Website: slack
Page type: billing-address
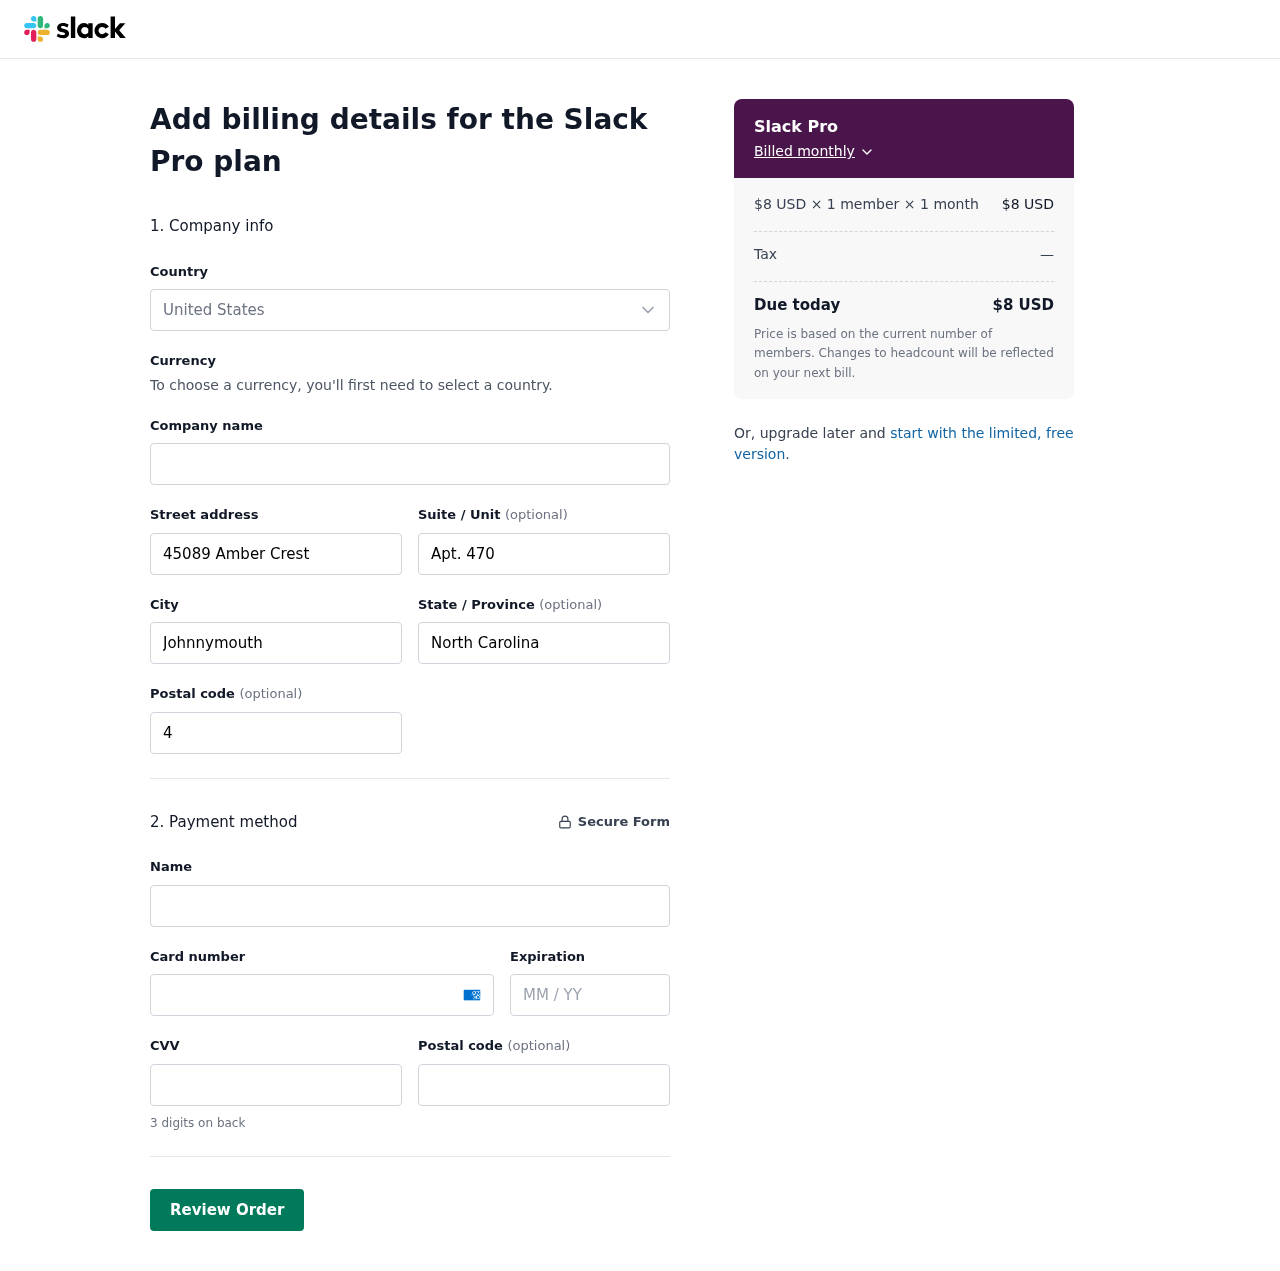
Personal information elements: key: PII_CARD_CVV
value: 8650
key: PII_CARD_EXPIRY
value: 10/30
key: PII_CARD_NUMBER
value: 3739 7004 6217 710
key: PII_CITY
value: Johnnymouth
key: PII_COUNTRY
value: United States
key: PII_FULLNAME
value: Nicole Walton
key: PII_POSTCODE
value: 49670
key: PII_POSTCODE2
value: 48215
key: PII_STATE
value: North Carolina
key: PII_STREET
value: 45089 Amber Crest
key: PII_STREET2
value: Apt. 470
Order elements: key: ORDER_PLAN_PRICE
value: $8 USD
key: ORDER_NUM_MEMBERS
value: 1 member
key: ORDER_NUM_MONTHS
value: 1 month
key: ORDER_SUBTOTAL
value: $8 USD
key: ORDER_TAX
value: —
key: ORDER_TOTAL
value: $8 USD